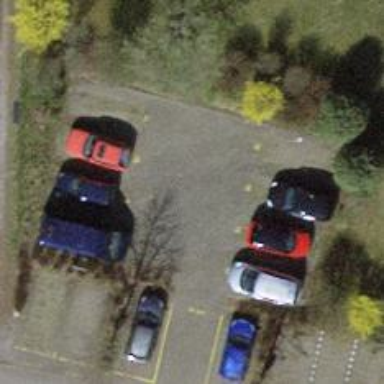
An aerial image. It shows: Parking aisle made of paving stones.